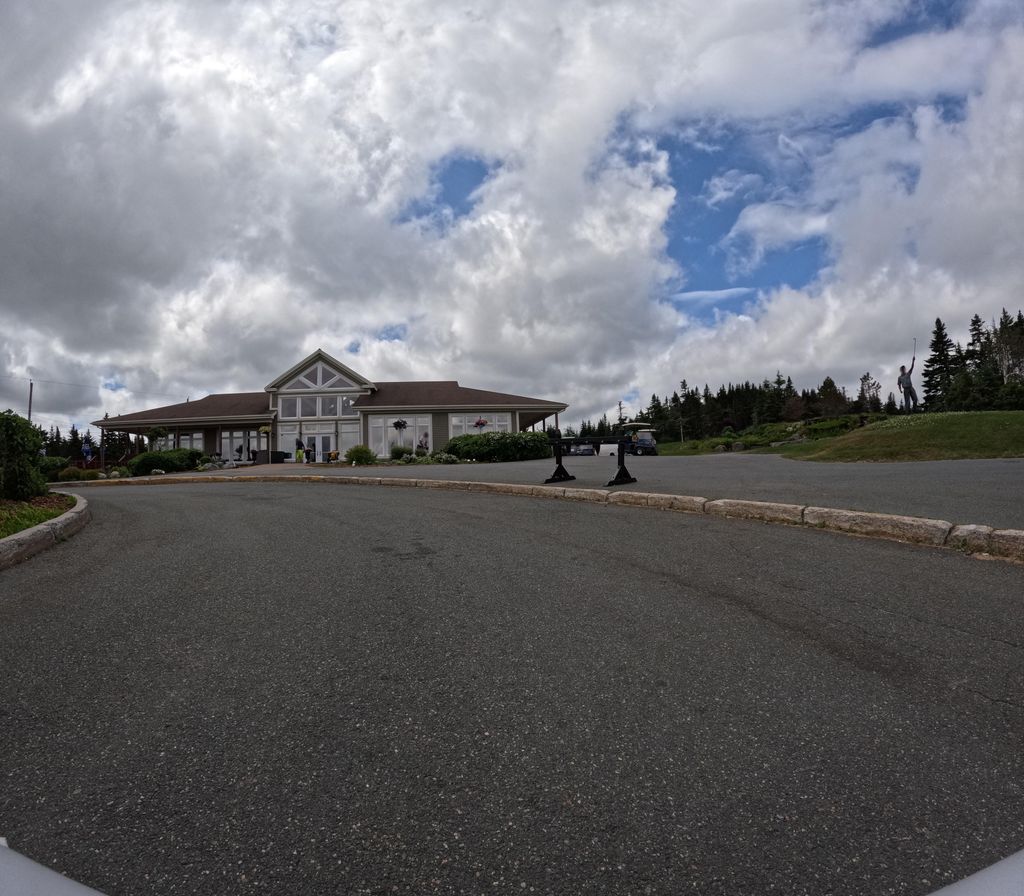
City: st_johns